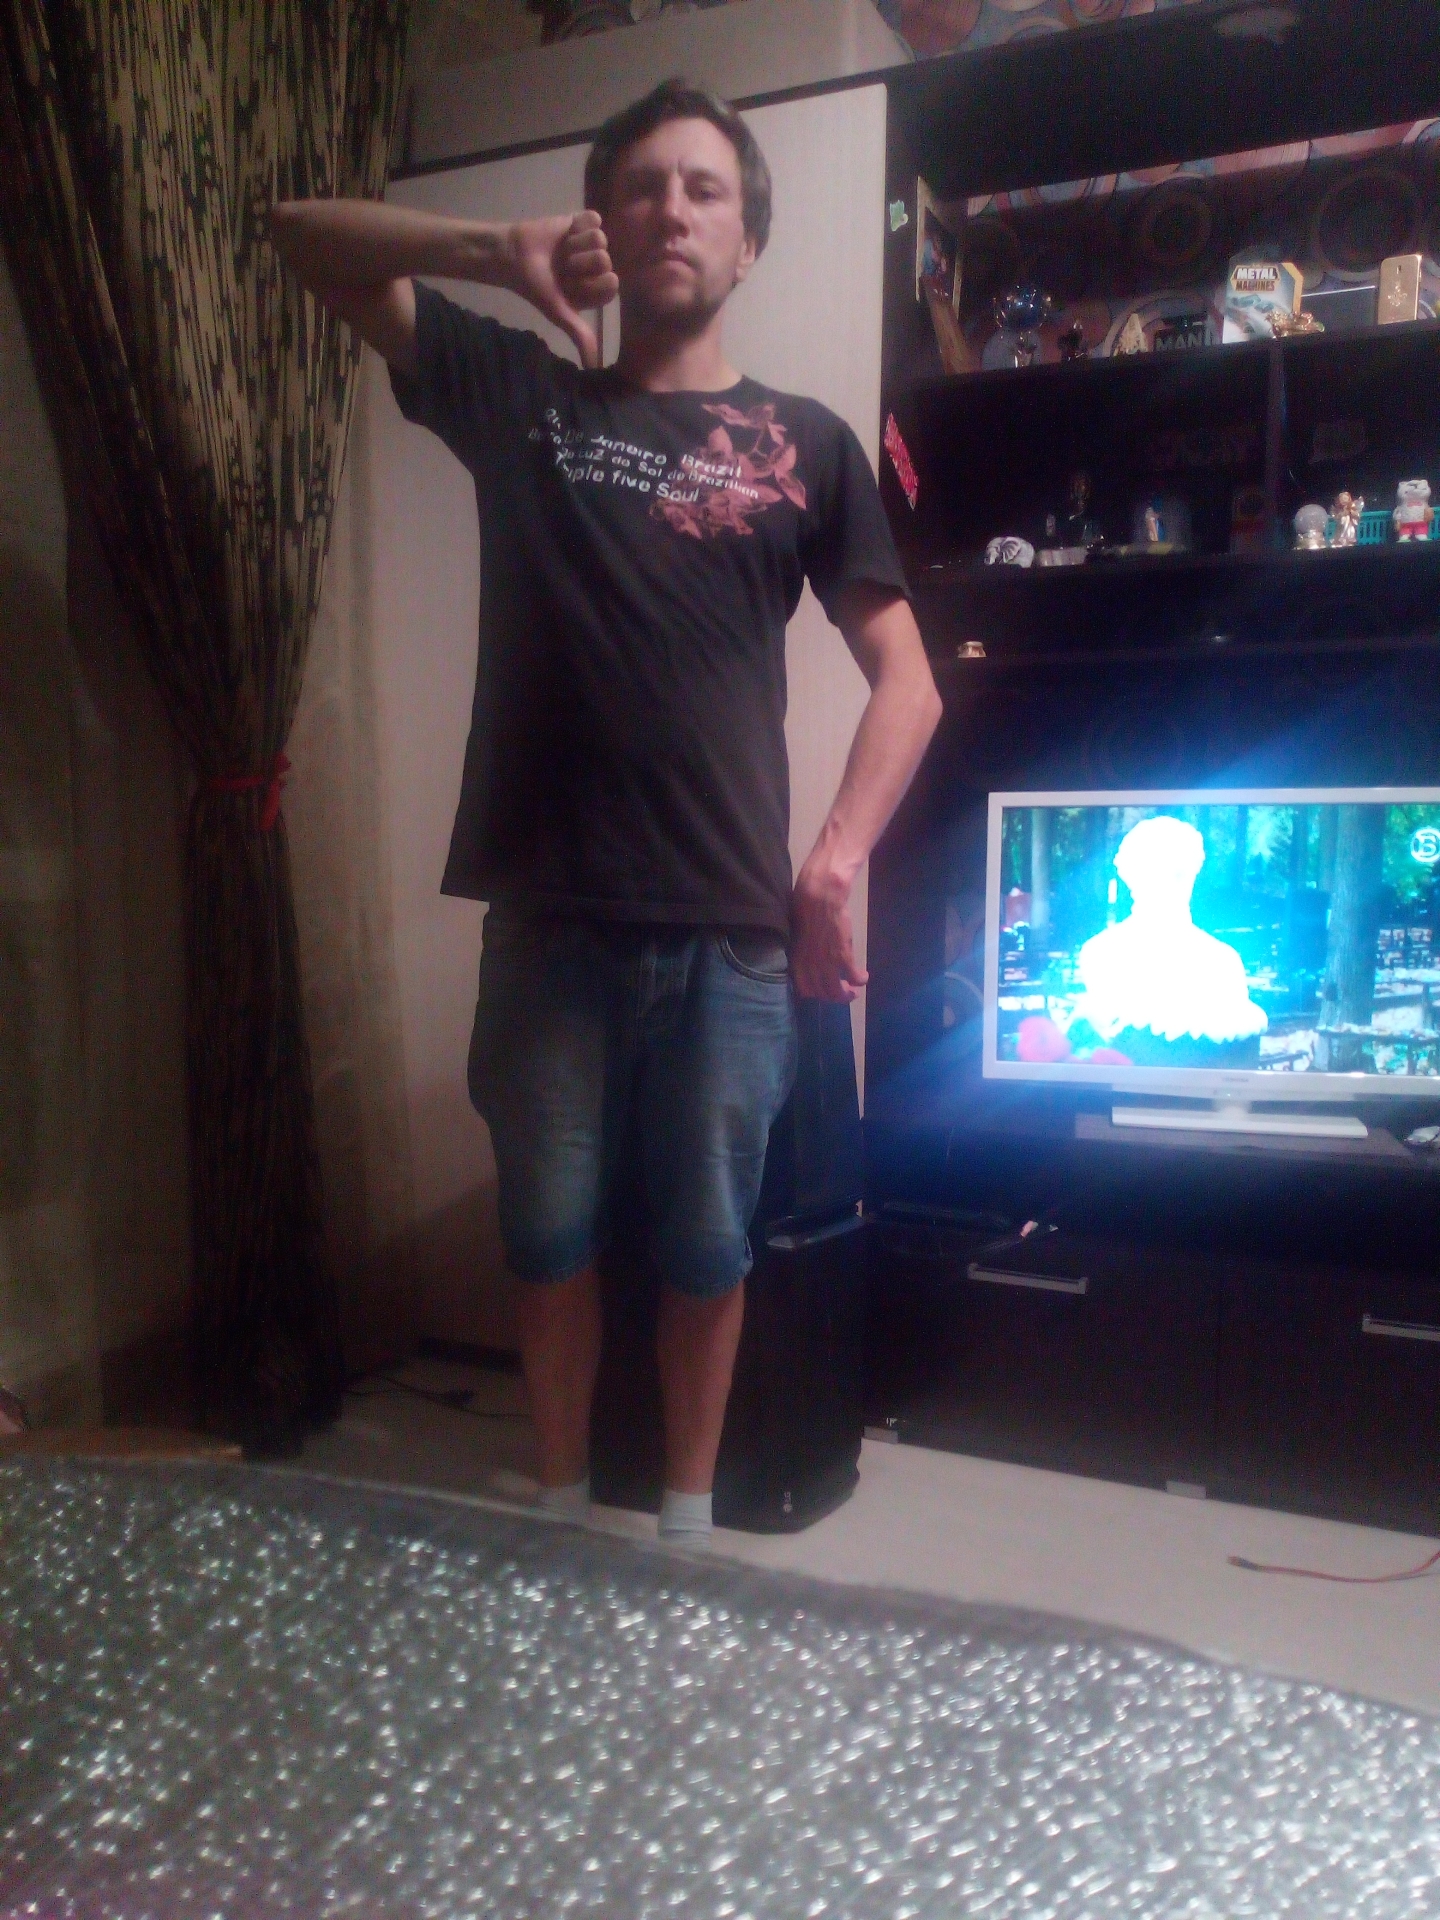
Label: noise